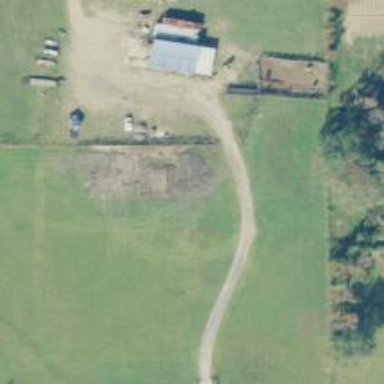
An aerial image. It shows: Driveway.